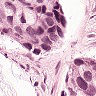
Metastatic tissue present: yes